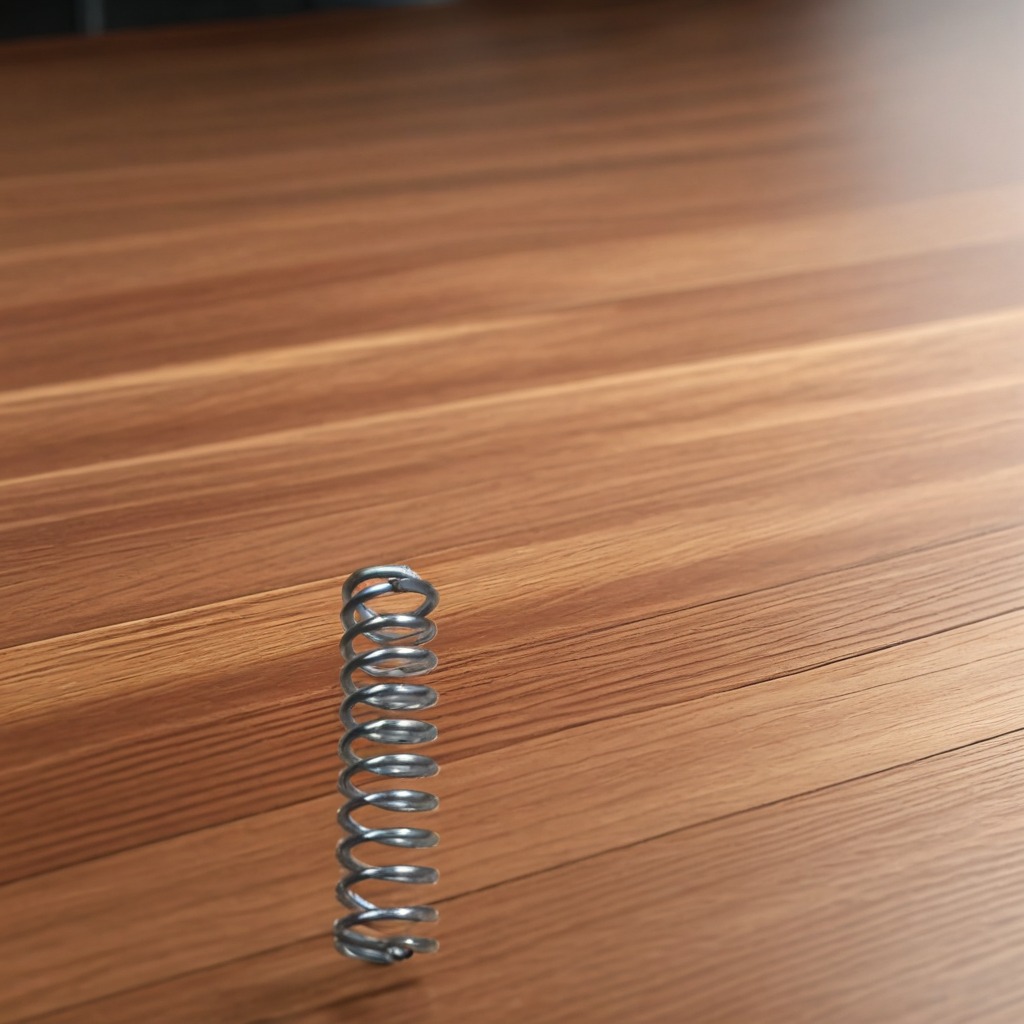
A coiled metal spring is lying on a wooden table in a carpentry studio rich wood textures side lighting